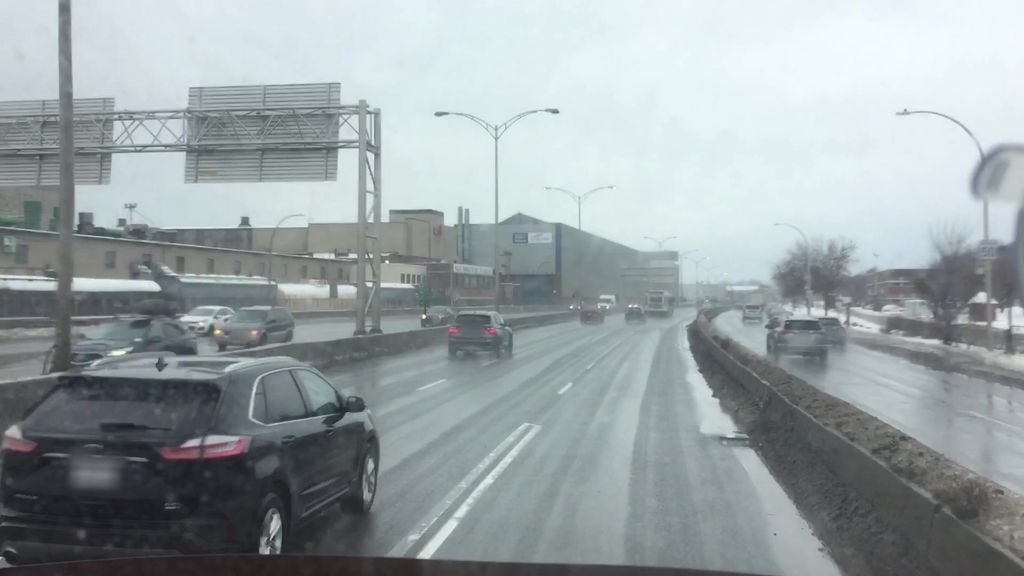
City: montreal